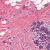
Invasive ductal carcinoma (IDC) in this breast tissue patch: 0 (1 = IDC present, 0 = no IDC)